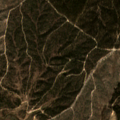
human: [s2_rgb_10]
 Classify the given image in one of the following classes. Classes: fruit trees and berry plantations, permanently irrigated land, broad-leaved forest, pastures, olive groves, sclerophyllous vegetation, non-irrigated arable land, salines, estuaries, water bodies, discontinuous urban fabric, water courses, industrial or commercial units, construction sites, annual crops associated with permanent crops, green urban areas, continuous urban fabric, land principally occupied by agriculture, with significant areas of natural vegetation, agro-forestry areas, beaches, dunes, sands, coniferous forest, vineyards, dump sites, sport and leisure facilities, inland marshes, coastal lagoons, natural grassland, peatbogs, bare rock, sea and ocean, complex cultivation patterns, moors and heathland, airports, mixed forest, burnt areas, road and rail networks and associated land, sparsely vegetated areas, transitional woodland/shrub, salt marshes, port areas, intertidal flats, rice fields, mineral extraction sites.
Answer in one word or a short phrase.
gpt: olive groves, complex cultivation patterns, broad-leaved forest, transitional woodland/shrub